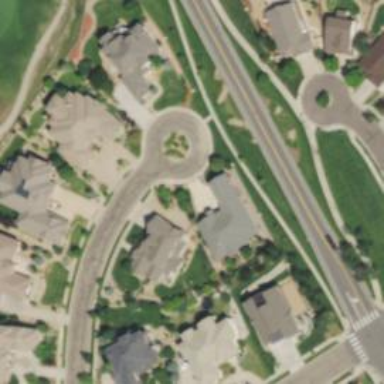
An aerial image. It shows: Turning loop on the road.